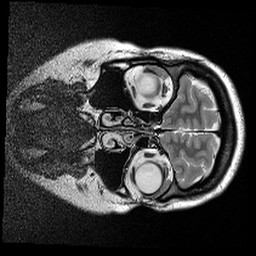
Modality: T2w
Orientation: coronal
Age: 25
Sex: female
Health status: ill
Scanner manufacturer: siemens
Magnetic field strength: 3 T
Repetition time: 5 s
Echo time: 0.085 s